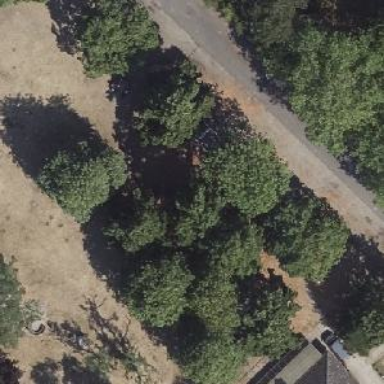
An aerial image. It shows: Deciduous broadleaved tree in park.